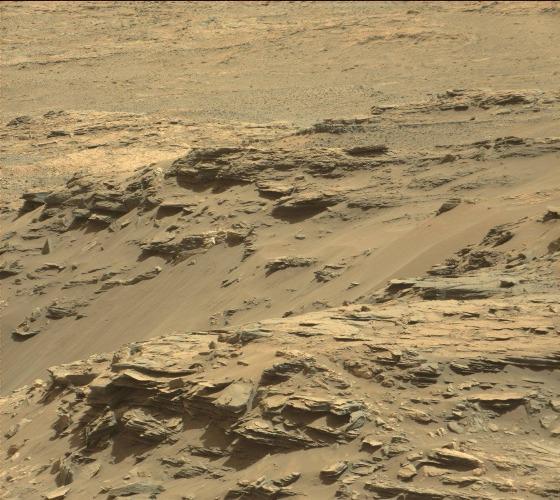
Terrain classes present: Bedrock, Gravel / Sand / Soil, Rock, Shadow